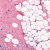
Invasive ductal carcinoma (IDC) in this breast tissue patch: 1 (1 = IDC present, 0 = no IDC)